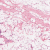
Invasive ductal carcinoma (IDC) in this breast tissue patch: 0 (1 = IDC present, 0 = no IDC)